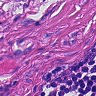
Metastatic tissue present: yes